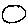
Label: circle